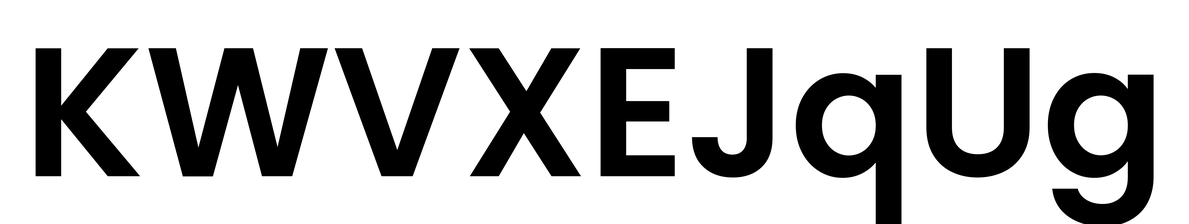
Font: Poppins-SemiBold